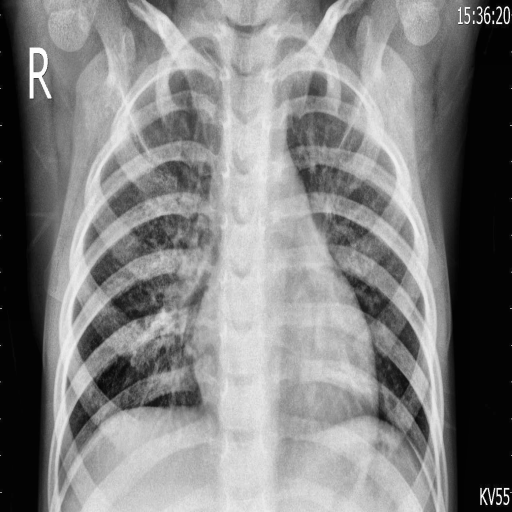
Finding: PNEUMONIA